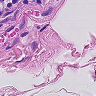
Metastatic tissue present: no